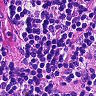
Metastatic tissue present: no